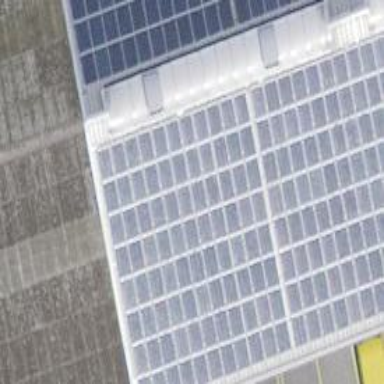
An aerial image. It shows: Solar photovoltaic panel generator.